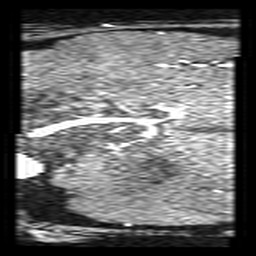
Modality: angio
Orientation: coronal
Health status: ill
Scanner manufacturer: siemens
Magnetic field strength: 3 T
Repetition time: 0.022 s
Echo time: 0.00401 s